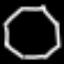
Label: octagon